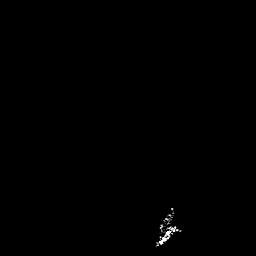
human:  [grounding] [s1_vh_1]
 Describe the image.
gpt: In the satellite image, there is  <ref>1 medium ship </ref> <box>[[59, 86, 69, 96, 0]]</box> located at bottom.